Question: Count the number of objects in the diagram.
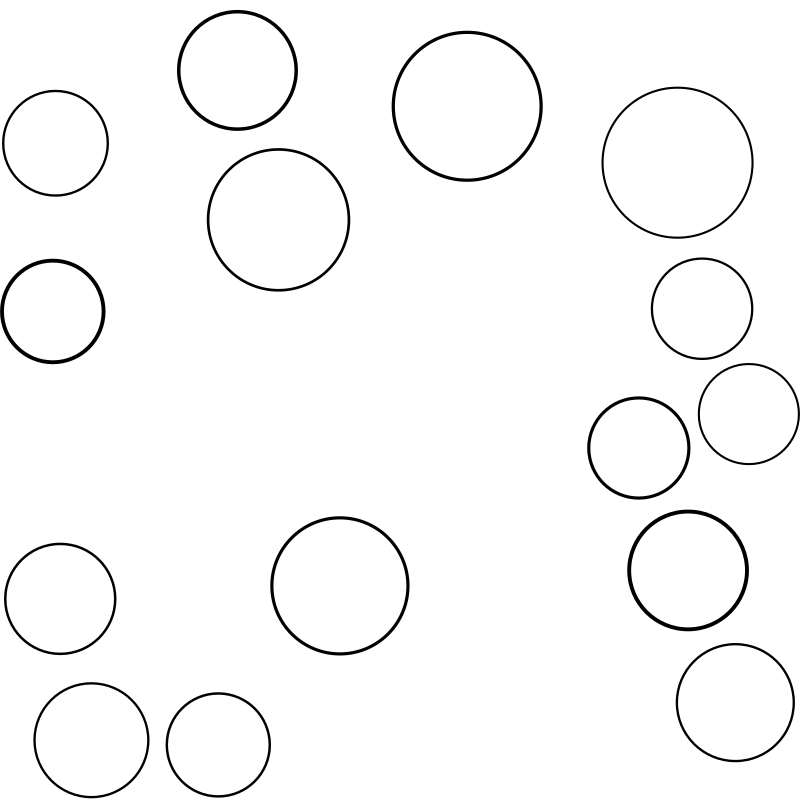
Answer: 15